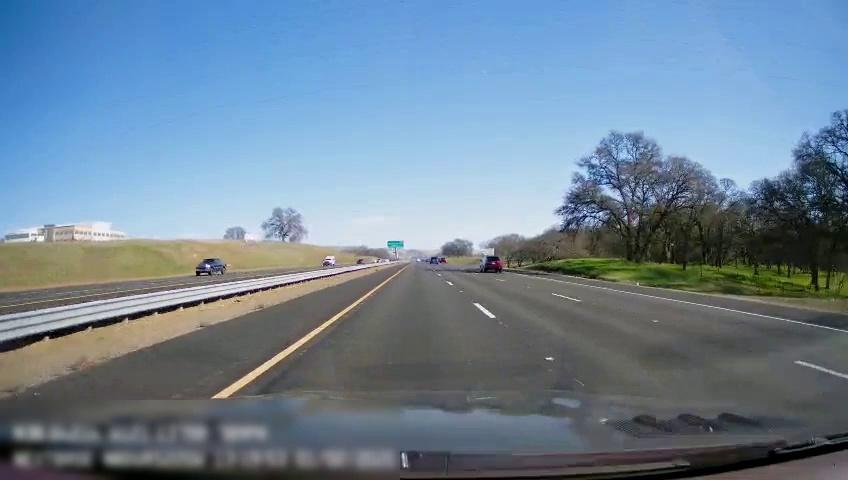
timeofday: Day
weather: Sunny
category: Drivable Space
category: Drivable Space
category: Vehicles | SUV
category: Vehicles | SUV
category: Vehicles | Car
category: Lanes | Opposite Lane
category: Lanes | Current Lane
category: Lanes | Current Lane
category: Lanes | Alternate Lane
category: Lanes | Alternate Lane
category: Traffic | Signs